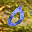
Label: 0